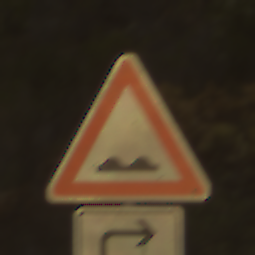
Verkehrszeichen: UnebeneFahrbahn
Zusatzzeichen unten: RichtungsangabeDurchPfeile5
Umgebung: Outdoor, RoadRail
Tageszeit: MorningAfternoon
Wetter: PartlyCloudy
Licht: Natural
Jahreszeit: NotSpecified
Kontrast: HighContrast